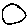
Label: circle